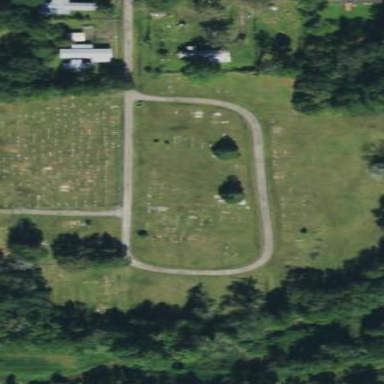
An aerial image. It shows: Cemetery.